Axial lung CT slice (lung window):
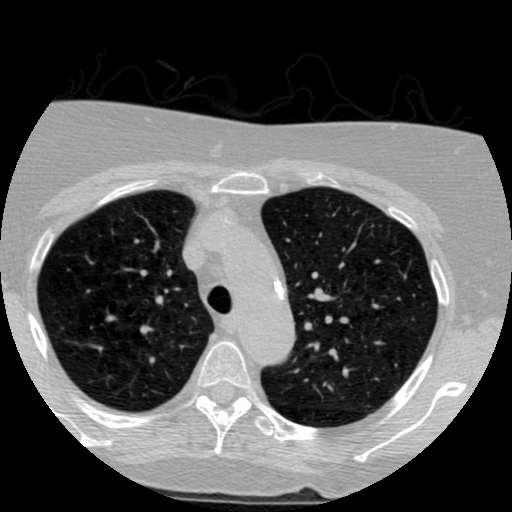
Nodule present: no